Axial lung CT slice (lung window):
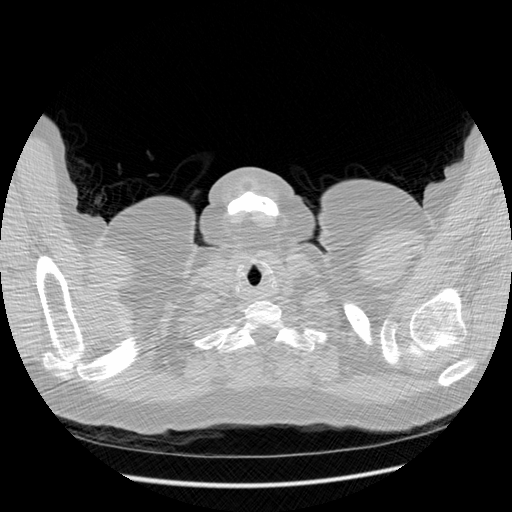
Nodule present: no